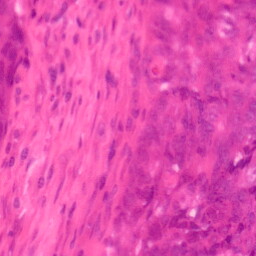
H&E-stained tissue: Colon